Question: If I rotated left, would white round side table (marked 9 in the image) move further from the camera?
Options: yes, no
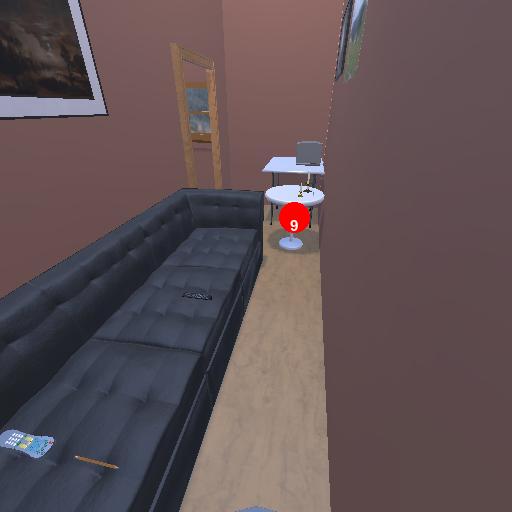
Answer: yes